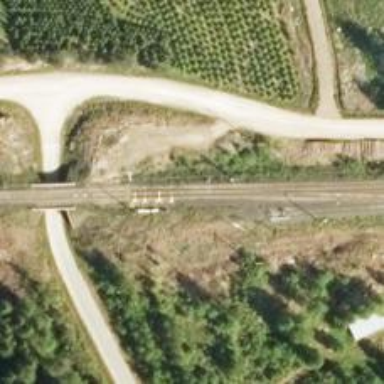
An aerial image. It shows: Continuous rail railway with electrified contact line.